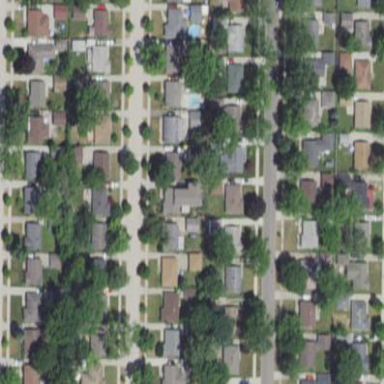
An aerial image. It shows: Single-family residential area.